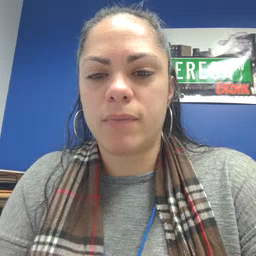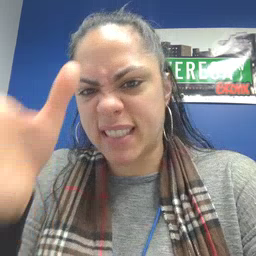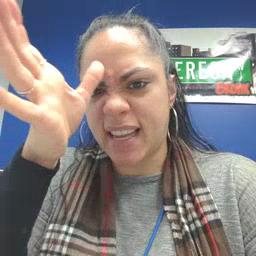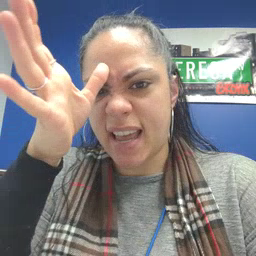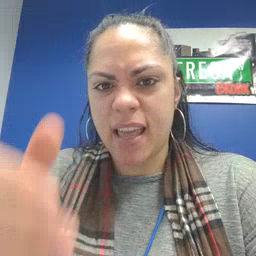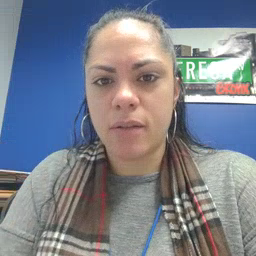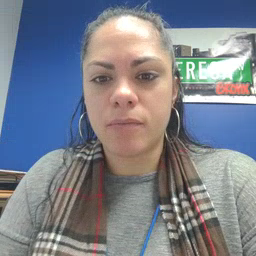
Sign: dad